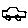
Label: car